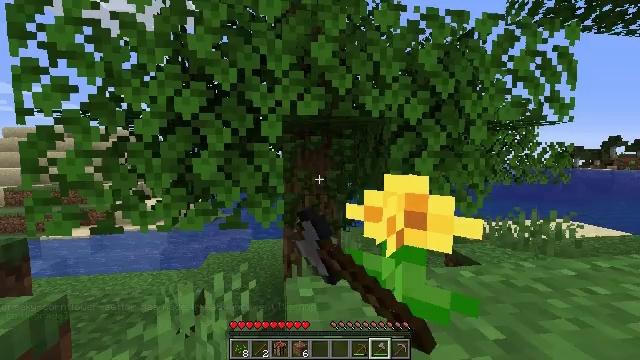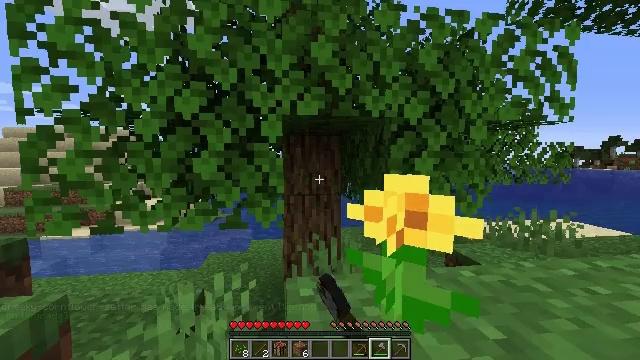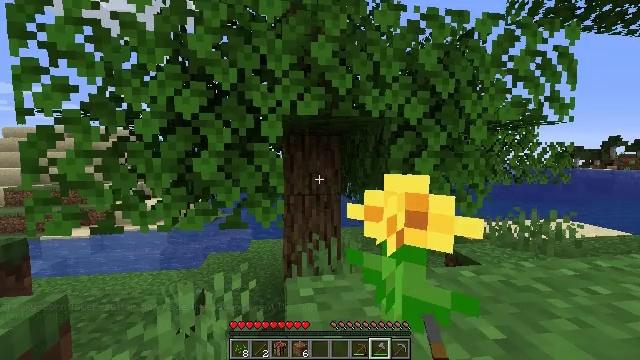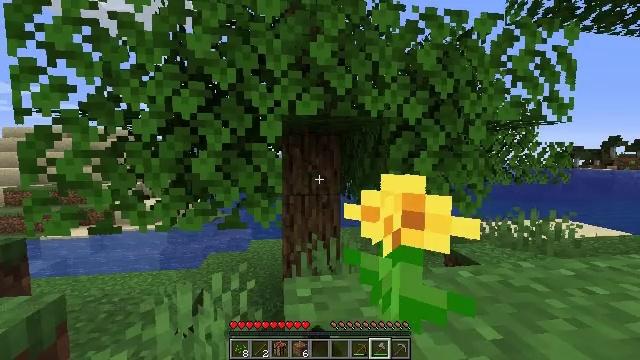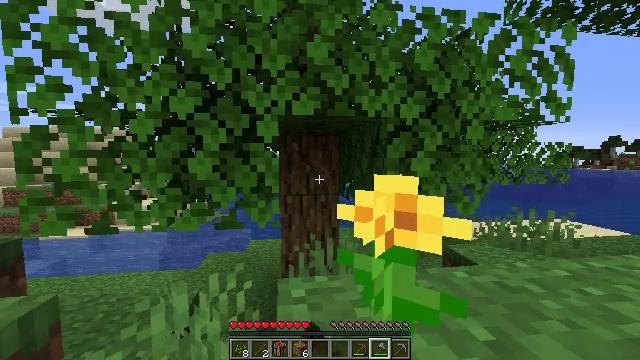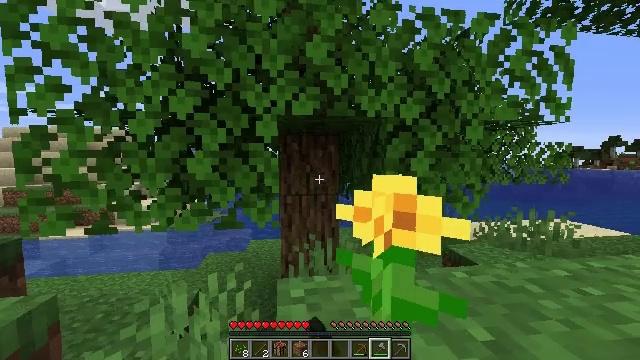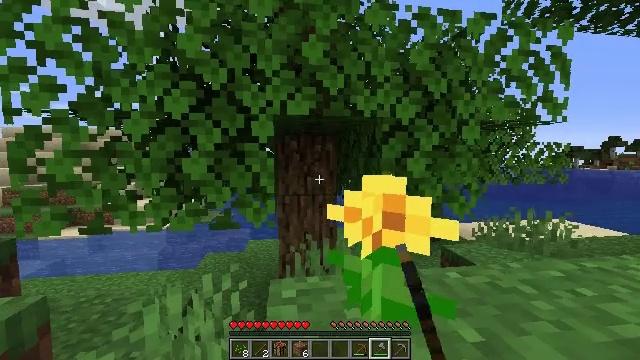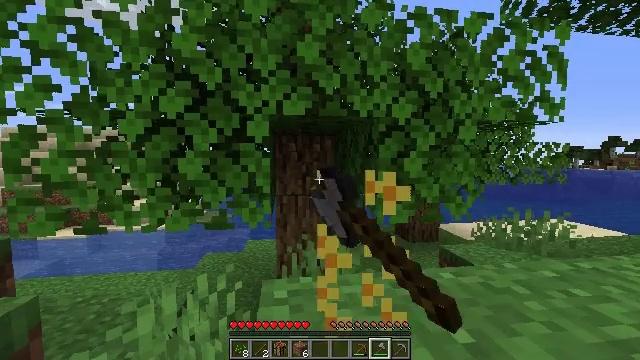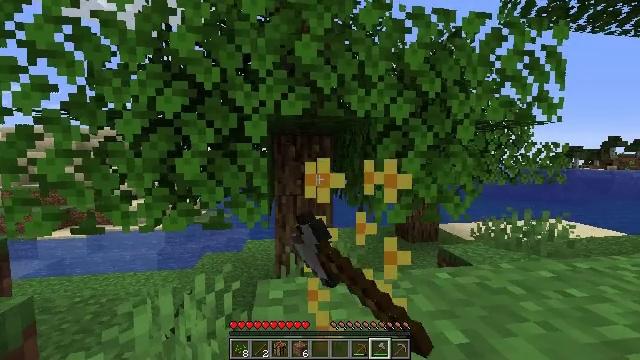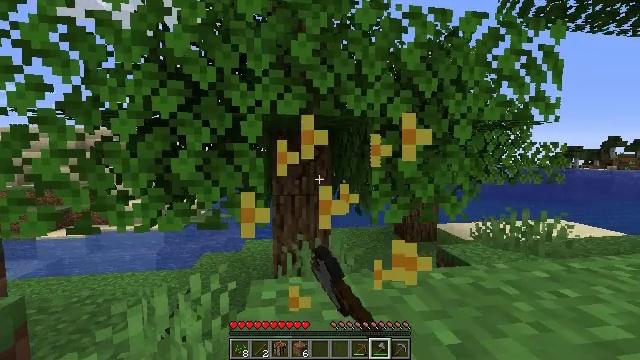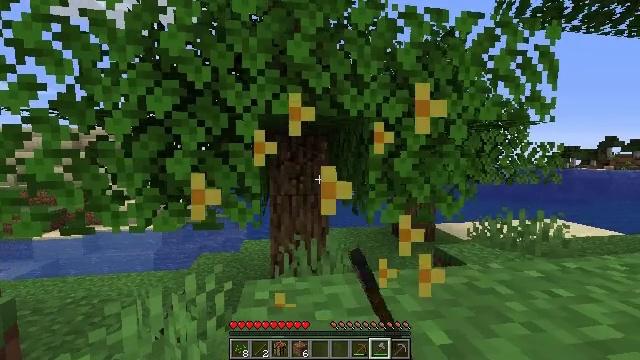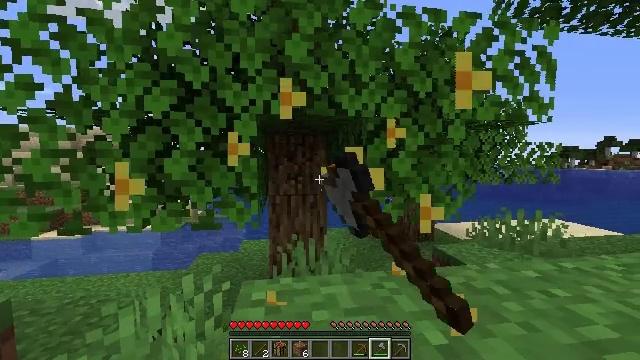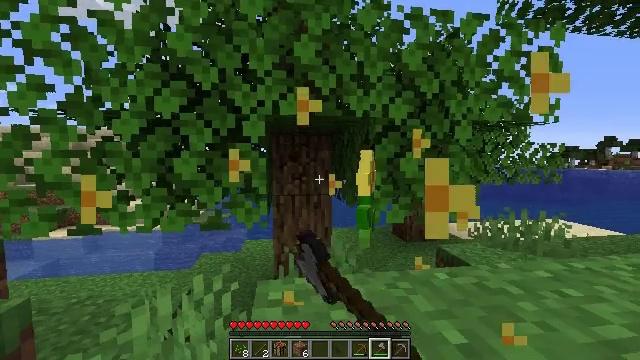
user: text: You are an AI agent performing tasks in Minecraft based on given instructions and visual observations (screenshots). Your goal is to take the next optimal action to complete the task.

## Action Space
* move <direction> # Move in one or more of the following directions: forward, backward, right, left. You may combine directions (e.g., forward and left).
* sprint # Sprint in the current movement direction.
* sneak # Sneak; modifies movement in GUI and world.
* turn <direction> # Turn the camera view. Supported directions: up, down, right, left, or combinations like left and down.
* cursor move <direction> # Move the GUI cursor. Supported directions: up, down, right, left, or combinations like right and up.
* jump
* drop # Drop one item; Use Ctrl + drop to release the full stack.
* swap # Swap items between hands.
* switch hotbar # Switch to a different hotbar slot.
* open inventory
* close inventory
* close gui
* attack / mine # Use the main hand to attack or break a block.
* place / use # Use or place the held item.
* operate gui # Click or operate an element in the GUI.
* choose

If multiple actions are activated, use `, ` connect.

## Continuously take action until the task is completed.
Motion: motion action
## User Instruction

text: Break the dandelion to obtain it.
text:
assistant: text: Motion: attack / mine
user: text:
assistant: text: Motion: attack / mine
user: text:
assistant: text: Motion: move forward, attack / mine
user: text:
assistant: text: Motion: move forward, attack / mine
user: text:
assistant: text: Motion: move forward, attack / mine
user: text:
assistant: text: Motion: move forward, attack / mine
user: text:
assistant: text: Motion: move forward, attack / mine
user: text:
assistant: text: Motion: move forward, attack / mine
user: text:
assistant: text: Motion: move forward, attack / mine
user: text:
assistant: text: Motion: move forward, attack / mine
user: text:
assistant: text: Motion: move forward and move left, attack / mine
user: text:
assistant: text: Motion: move forward and move left, attack / mine
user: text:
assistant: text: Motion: attack / mine